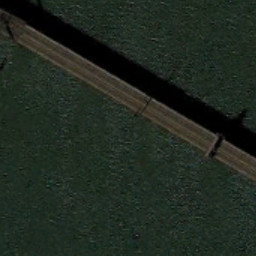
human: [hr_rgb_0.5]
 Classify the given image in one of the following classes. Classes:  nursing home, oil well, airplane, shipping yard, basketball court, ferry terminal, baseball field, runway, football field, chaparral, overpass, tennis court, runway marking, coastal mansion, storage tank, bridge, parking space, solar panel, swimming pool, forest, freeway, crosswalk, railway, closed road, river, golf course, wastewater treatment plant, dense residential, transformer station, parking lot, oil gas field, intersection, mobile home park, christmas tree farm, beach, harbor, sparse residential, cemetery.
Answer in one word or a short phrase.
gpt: bridge